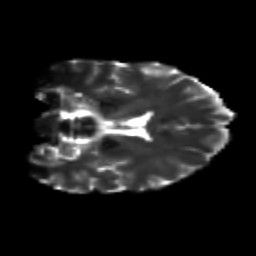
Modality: T2w
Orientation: coronal
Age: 24
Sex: male
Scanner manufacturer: siemens
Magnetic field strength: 3 T
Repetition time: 3.5 s
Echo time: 0.125 s